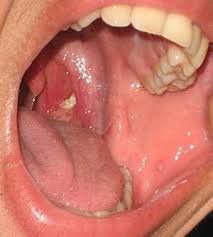
Condition: Mouth Ulcer